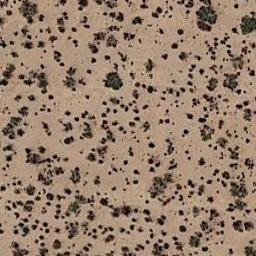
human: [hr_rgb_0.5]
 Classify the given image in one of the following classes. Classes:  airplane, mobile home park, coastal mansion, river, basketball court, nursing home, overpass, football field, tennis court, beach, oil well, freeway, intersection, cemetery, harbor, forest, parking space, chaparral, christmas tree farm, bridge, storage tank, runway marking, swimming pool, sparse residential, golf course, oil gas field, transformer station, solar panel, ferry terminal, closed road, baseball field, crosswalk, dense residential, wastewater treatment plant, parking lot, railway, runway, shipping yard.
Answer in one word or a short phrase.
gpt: chaparral